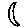
Label: moon